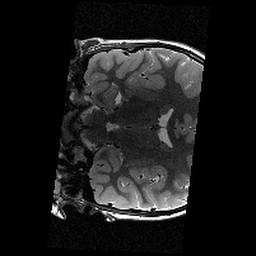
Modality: T2w
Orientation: coronal
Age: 11
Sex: male
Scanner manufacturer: siemens
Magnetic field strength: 3 T
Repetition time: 9.23 s
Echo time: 0.067 s